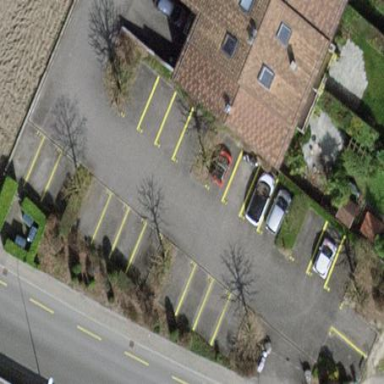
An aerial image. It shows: Parking area with surface.